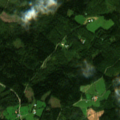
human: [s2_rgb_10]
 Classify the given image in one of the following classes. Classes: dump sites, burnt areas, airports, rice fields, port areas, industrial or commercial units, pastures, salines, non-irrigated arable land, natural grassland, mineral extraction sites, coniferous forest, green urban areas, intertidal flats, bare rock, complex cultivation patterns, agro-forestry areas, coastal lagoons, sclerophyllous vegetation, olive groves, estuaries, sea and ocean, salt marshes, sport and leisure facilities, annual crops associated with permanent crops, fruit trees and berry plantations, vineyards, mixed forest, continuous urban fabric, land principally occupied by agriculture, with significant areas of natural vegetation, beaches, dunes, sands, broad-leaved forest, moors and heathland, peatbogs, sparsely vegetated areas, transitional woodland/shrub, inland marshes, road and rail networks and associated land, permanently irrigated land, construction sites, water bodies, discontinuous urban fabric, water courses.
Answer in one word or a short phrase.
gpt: broad-leaved forest, mixed forest